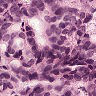
Metastatic tissue present: yes